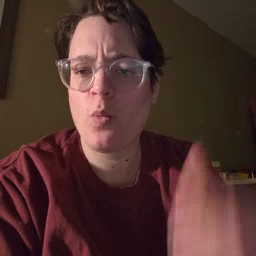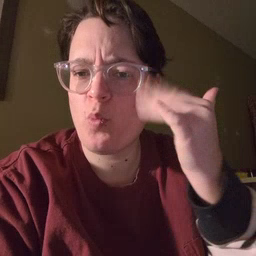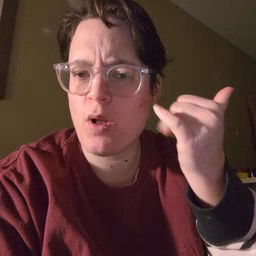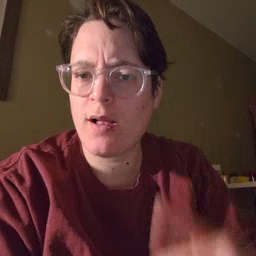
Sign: why